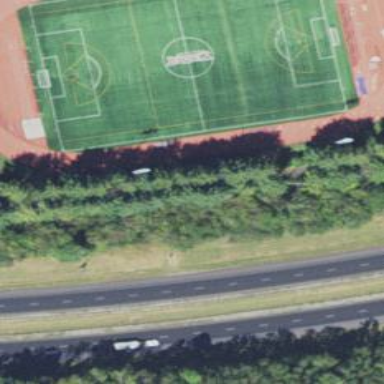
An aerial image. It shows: Artificial turf pitch used for soccer and lacrosse.